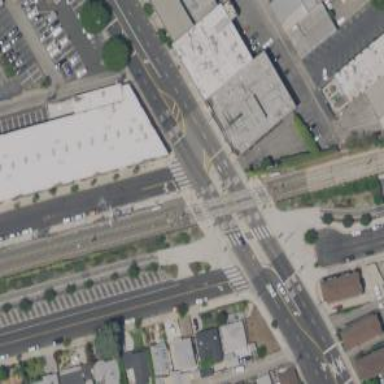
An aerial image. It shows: Light rail electrified with contact line.